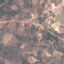
Land use / land cover: PermanentCrop